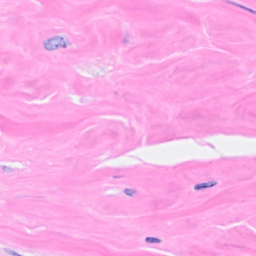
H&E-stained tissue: Breast